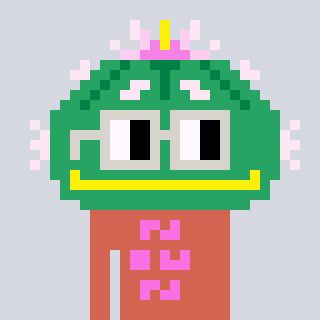
a pixel art character with square light gray glasses, a peyote-shaped head and a peachy-colored body on a cool background